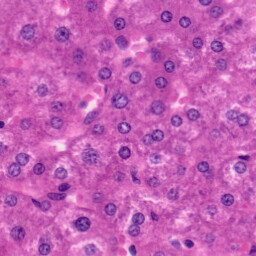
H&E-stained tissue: Liver